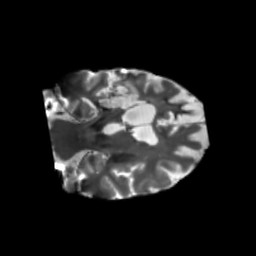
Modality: T2w
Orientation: coronal
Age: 58
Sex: male
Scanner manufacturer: siemens
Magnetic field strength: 3 T
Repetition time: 5.25 s
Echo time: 0.08 s